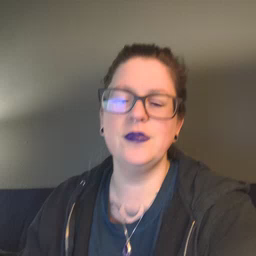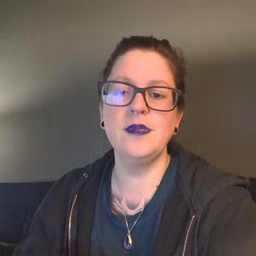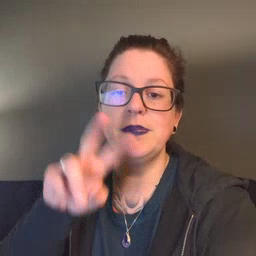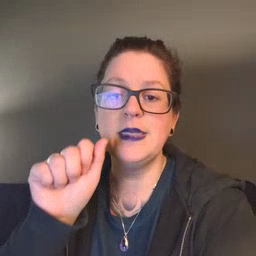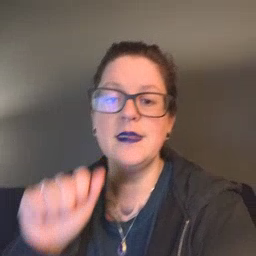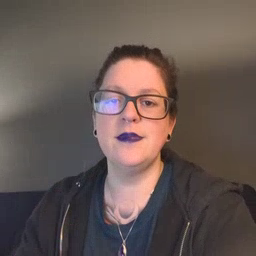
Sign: pizza